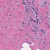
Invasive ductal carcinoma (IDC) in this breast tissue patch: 0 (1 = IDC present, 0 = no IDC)